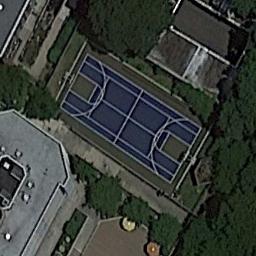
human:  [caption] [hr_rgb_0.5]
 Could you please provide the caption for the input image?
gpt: There is a basketball court surrounded by many trees next to an open place .

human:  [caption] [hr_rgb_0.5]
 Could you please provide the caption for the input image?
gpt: A basketball court surrounded by some trees and some buildings beside .

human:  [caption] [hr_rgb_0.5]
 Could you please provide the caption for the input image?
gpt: There is a long blue and green basketball court in the picture .

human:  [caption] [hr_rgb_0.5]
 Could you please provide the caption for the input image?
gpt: Many trees surround the big basketball court and some buildings .

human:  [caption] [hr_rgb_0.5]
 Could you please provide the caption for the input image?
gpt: The basketball court is surrounded by trees .